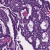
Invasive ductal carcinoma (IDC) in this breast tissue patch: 1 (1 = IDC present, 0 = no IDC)